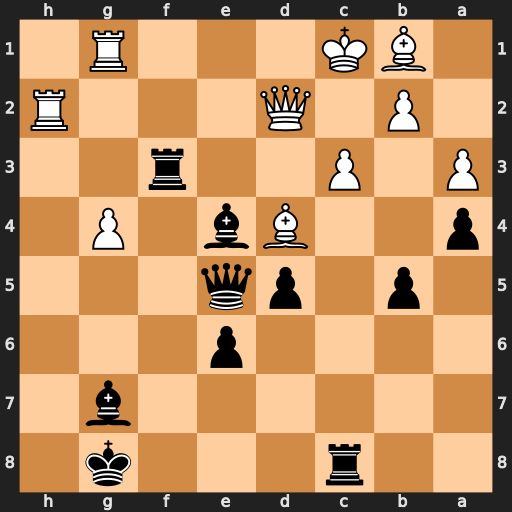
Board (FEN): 2r3k1/6b1/4p3/1p1pq3/p2Bb1P1/P1P2r2/1P1Q3R/1BK3R1
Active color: b
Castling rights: -
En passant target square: -
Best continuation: Qxd4 Qxd4 Bxd4